Question: Im using jfreecharts for my application. I need to remove the x-axis line in the Line chart produced. How can i remove the axis line, Any help would be appreciated.
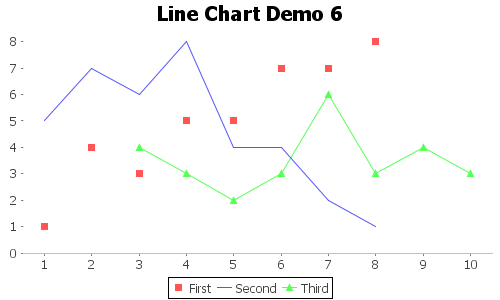
Answer: To remove your axis line and tick marks, refer this code.
'''
final DefaultCategoryDataset dataset = new DefaultCategoryDataset();
dataset.addValue(1.0, "Line", "2009");
dataset.addValue(2.0, "Line", "2010");
dataset.addValue(null, "Line", "2011");
dataset.addValue(3.0, "Line", "2012");
final JFreeChart chart = ChartFactory.createLineChart(
"", // chart title
"", // domain axis label
"", // range axis label
dataset, // data
PlotOrientation.VERTICAL, // orientation
false, // include legend
false, // tooltips
false // urls
);
chart.setBackgroundPaint(Color.WHITE);
final CategoryPlot plot = (CategoryPlot) chart.getPlot();
plot.setBackgroundPaint(Color.WHITE);
plot.setRangeZeroBaselinePaint(Color.RED);
plot.setOutlineVisible(false);
plot.setRangeGridlinePaint(Color.white);
plot.setDomainGridlinePaint(Color.BLUE);
final CategoryAxis categoryAxis = (CategoryAxis) plot.getDomainAxis();
categoryAxis.setAxisLineVisible(false);
categoryAxis.setTickMarksVisible(false);
//categoryAxis.setVisible(false);
final NumberAxis rangeAxis = (NumberAxis) plot.getRangeAxis();
//rangeAxis.setAxisLineVisible(false);
rangeAxis.setVisible(false);
rangeAxis.setLabelPaint(Color.BLUE);
rangeAxis.setRange(0, 3);
final LineAndShapeRenderer renderer = (LineAndShapeRenderer) plot.getRenderer();
//renderer.setItemLabelsVisible(false); //Deprecated.
renderer.setBaseShapesVisible(true);
renderer.setBaseShapesFilled(true);
renderer.setSeriesStroke(0, new BasicStroke(2.0f));
Shape circle = new Ellipse2D.Double(-3, -3, 6, 6);
renderer.setSeriesShape(0, circle);
plot.getRenderer().setSeriesPaint(0, Color.BLUE);
try {
ChartUtilities.saveChartAsPNG(new File("E:\jfreeLinechart.png"), chart, 211, 90);
System.out.println("=====chart=====");
} catch (Exception e) {
e.printStackTrace();
}
'''
Also refer this <URL>